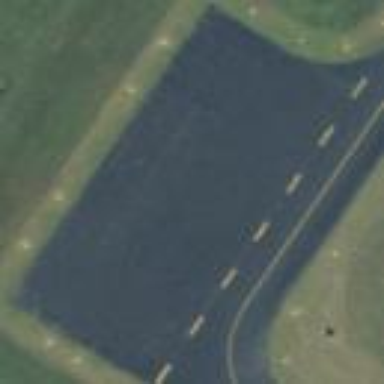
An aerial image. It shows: Apron at the airport.